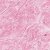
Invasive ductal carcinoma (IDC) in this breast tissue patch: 0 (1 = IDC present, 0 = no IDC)